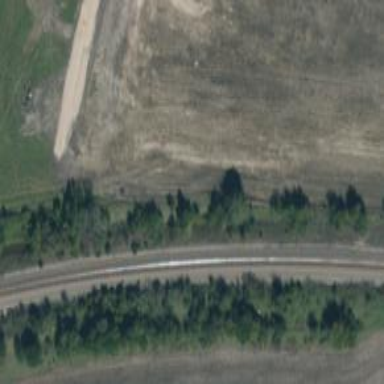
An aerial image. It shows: Railway track.